Field crop: tomato
Growth stage: 2
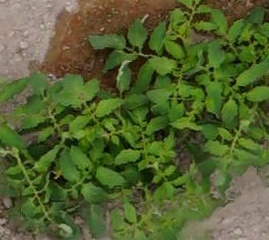
Species: tomato